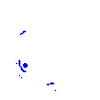
Particle: pion